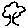
Label: tree